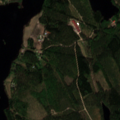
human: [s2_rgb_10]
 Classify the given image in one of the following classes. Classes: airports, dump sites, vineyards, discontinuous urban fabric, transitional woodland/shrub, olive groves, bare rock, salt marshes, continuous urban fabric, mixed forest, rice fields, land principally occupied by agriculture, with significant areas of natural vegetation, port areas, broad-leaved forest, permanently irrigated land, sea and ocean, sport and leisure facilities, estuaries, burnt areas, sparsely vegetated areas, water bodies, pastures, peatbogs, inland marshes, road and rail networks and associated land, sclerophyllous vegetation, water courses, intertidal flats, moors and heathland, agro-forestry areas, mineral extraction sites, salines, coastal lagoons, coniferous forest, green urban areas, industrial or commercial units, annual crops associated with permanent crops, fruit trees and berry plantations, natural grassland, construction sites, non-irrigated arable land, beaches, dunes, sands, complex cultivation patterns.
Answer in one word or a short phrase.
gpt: land principally occupied by agriculture, with significant areas of natural vegetation, mixed forest, transitional woodland/shrub, water bodies